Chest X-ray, PA view. Patient: 12 years old, sex M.
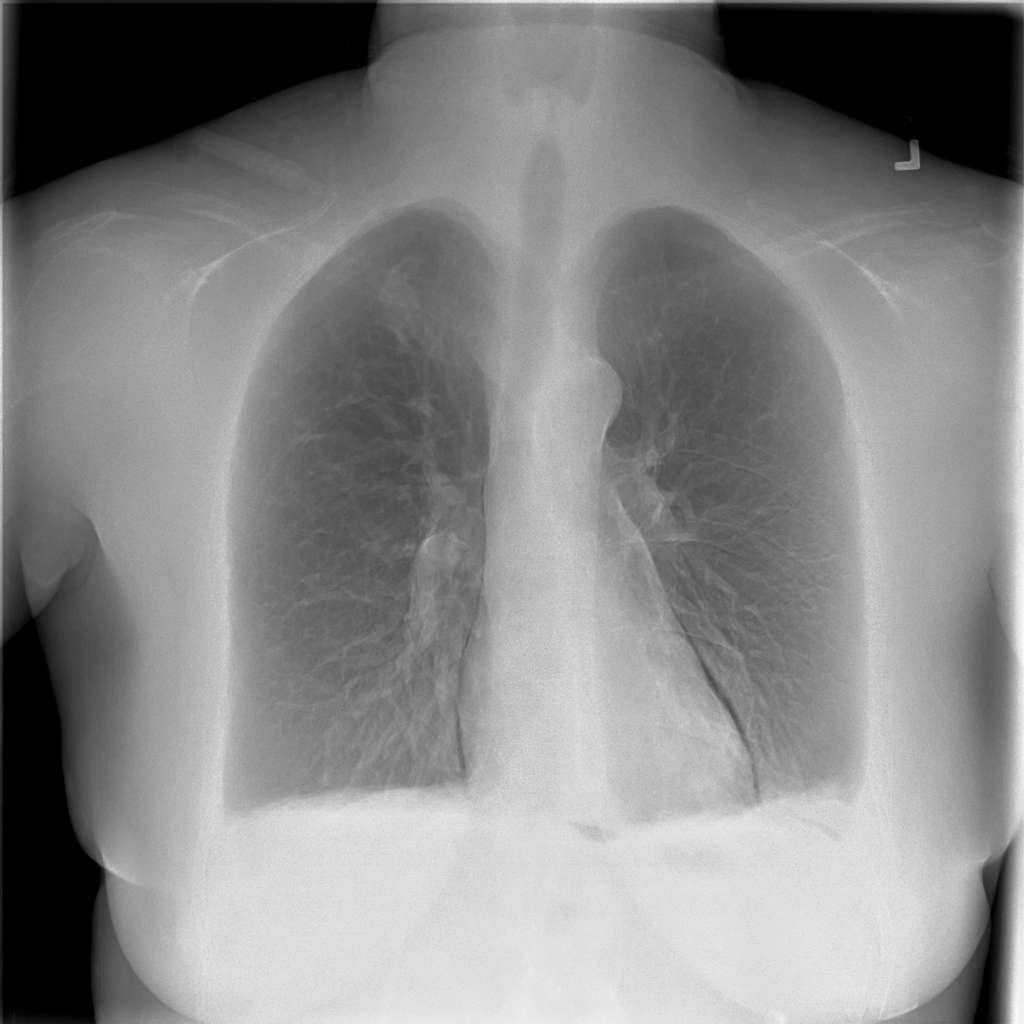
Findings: No Finding